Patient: sex M, age 60
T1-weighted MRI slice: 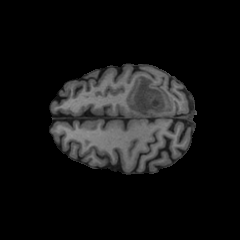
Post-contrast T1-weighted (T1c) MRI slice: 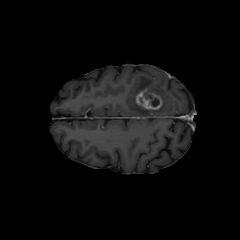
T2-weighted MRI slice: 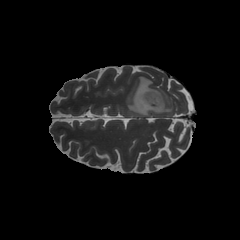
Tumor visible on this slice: yes
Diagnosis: Glioblastoma, IDH-wildtype
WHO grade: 4